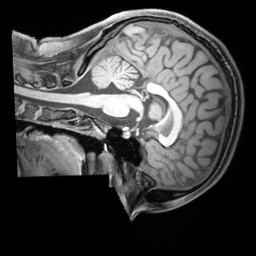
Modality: T1w
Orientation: sagittal
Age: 23
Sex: female
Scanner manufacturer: siemens
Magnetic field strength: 3 T
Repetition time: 1.97 s
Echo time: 0.00206 s